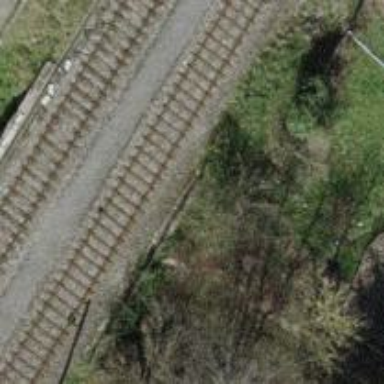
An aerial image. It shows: Railway bridge with electrified contact lines. It is siding with one track.